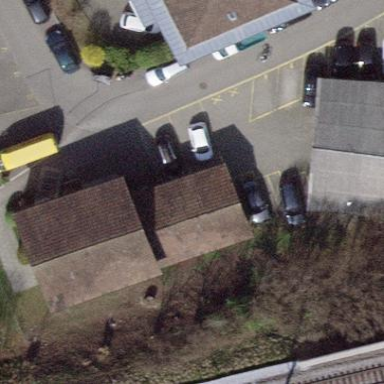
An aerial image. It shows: Commercial building.